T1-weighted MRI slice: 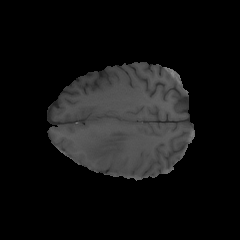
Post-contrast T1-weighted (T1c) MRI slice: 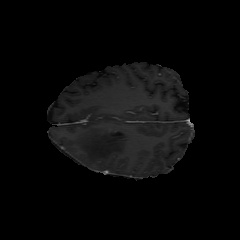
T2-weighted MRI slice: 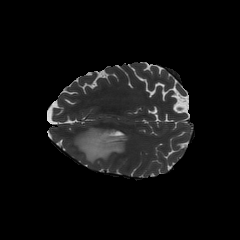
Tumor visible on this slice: yes